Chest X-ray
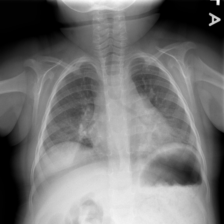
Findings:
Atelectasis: positive
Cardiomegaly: negative
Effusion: negative
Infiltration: negative
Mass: negative
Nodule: negative
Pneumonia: negative
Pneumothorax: negative
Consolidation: negative
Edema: negative
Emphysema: negative
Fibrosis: negative
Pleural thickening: negative
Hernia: negative